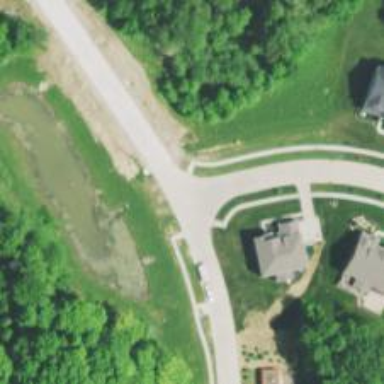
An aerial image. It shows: Unmarked crossing on the road.